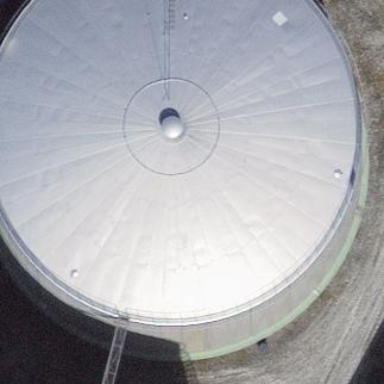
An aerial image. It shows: Storage tank building.